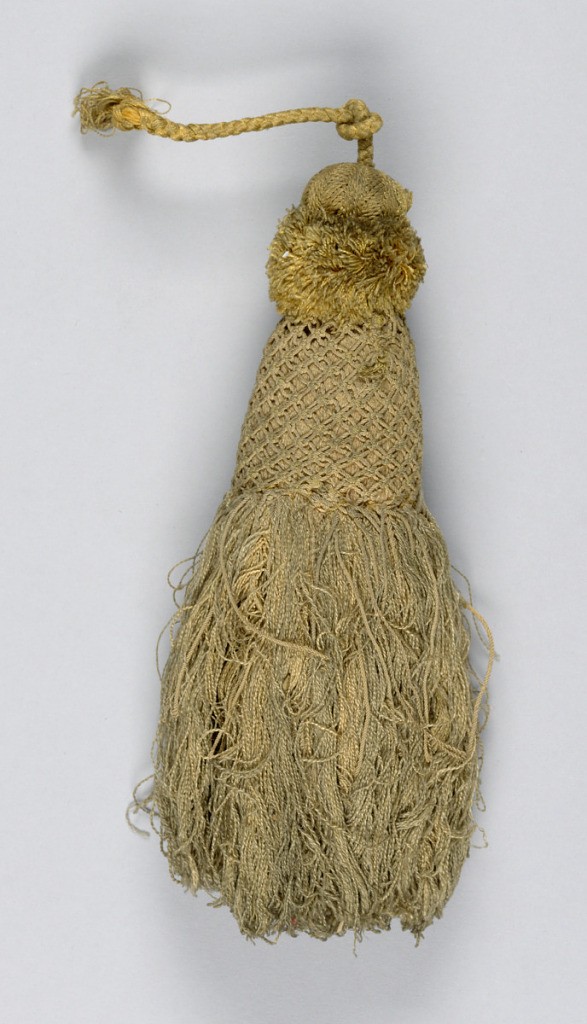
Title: Tassel
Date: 17th century
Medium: linen, silk on linen core
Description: Skirt of gold-colored silk partly covered by a trellis of same colored twisted threads. Collar of cut threads topped by a knob covered with silk threads in twill pattern. Cord of braided silk threads.